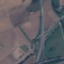
Land use / land cover: Highway